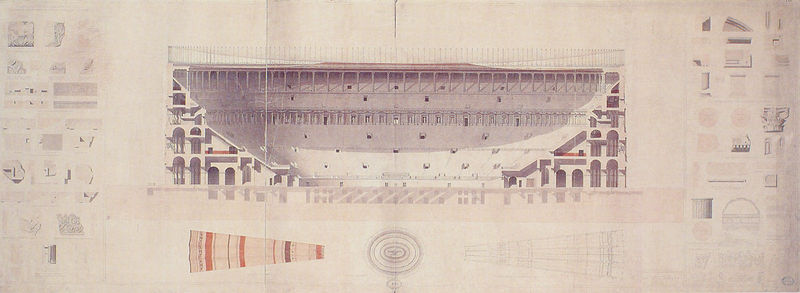
Titel: Das Colosseum
Künstler: Louis-Joseph Duc
Schlagwörter: fenster, säule, säulen, zeichnung, gebäude, architektur, schiff, sport, ränge, eingang, gerüst, buch, reihen, plan, querschnitt, bau, grundriss, aufriss, bauplan, stadion, aufschnitt, bauteile, sitzreihen, spolien, kolosseum, collosseum, colosseum, unterirdische gänge, zartfarbig, schiffplan